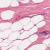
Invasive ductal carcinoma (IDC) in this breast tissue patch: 0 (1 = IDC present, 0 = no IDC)